Question: Are there projects or plugins that utilize javascript or jQuery to scroll diagonally?
e.g. when you scroll down your content, It would be pulled at the top-left corner of the browser; and when you scroll up your content would be pulled at the bottom-right of the corner.
I see some similar project/website that they animate their elements when scroll. Most of the site that use javascript has some lags with the effect though. Another i've seen is using html5 + parallax effect similar to "Nike a Better World" (<URL>
Can you point me where can be a good starting point? Basically I want to scroll the items diagonally left-or-right. If this can be done plainly in HTML5, I would highly consider that since I feel It would have less lag or less calculation being done.

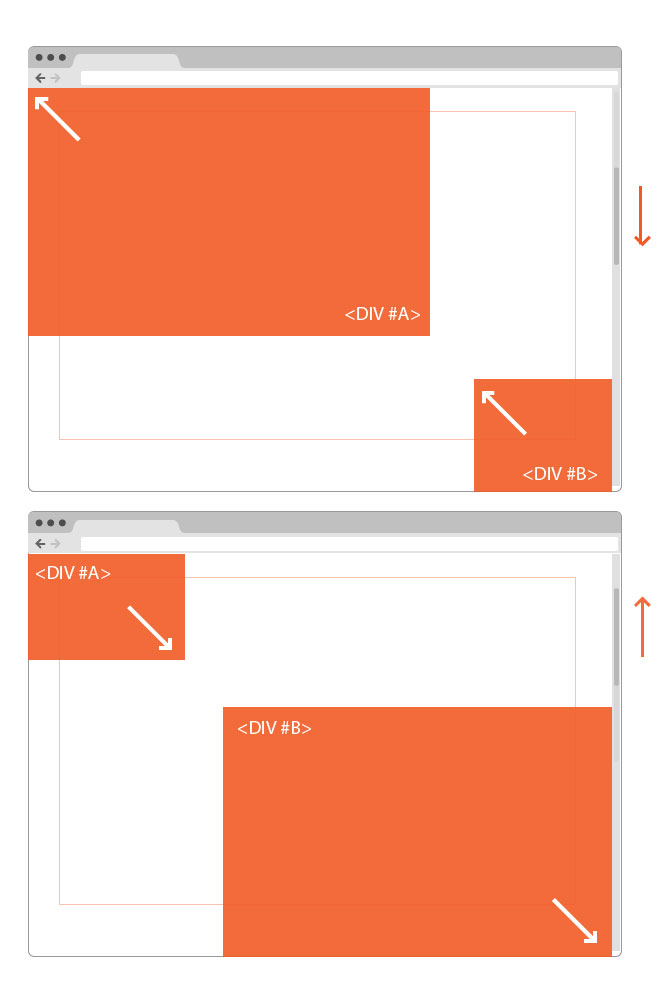
Answer: I was able to create the effect that you wanted in a fiddle:
<URL>
1. A "fixed" full-width and full-height wrapper that holds all your moving elements help you animate the div more consistently based on the scroll position (which is effectively the "keyframe" number).
2. scroll_max, wrapper_width, and wrapper_height helps normalize the dimensions of wrapper. I.e. the very bottom of the scroll corresponds to the bottom/right of the wrapper, and the very top of the scroll corresponds with the top/left of the wrapper.
3. Set your body's height to whatever number of "keyframes" that you want.
4. To move from top left to bottom right on going down, adjust the top and left properties. For the reverse, adjust the bottom and right properties. Of course, you will need to formulate your own calculations for more complex animations, but know that doing $window.scrollTop() will give you the "keyframe" number.
'''
<div id="wrapper">
<div id="a">
<h1>Meats</h1>
</div>
<div id="b">
<h1>Veggies</h1>
<hr/>
<p>Veggies sunt bona vobis, proinde vos postulo esse magis daikon epazote peanut chickpea bamboo shoot rutabaga maize radish broccoli rabe lotus root kohlrabi napa cabbage courgette mustard squash mung bean.</p>
</div>
</div>
'''
'''
body
{
height: 1000px; // 1000 keyframes
}
#wrapper
{
width: 100%;
height: 100%;
position: fixed;
border: 2px solid navy;
overflow:hidden;
}
#a {
position:absolute;
background-color: #daf1d7;
width: 300px;
height: 300px;
}
#b
{
position: absolute;
background-color: #d2d0ee;
width: 200px;
height: 200px;
bottom: 0px;
right: 0px;
}
'''
'''
var $window = $(window);
var $a = $('#a');
var $b = $('#b');
var scroll_max = document.documentElement.scrollHeight - document.documentElement.clientHeight;
var wrapper_height = $('#wrapper').height();
var wrapper_width = $('#wrapper').width();
$window.scroll(function() {
console.log(scroll_max);
$a.css({
'top': ($window.scrollTop() / scroll_max) * wrapper_height,
'left': ($window.scrollTop() / scroll_max) * wrapper_width
});
$b.css({
'bottom': ($window.scrollTop() / scroll_max) * wrapper_height,
'right': ($window.scrollTop() / scroll_max) * wrapper_width
});
});
'''